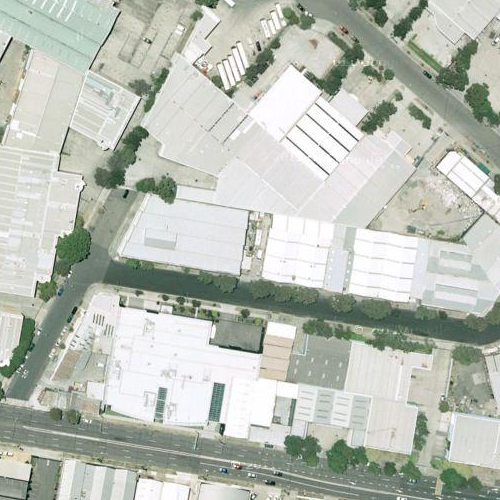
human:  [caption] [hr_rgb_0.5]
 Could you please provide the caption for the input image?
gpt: Some roads with plants on the roadside go through the industrial area .

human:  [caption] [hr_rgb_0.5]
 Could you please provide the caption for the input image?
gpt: This is an industrial area with some different white buildings .

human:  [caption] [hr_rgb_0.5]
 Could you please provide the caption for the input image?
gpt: An industrial area with many white buildings and some roads go through this area .

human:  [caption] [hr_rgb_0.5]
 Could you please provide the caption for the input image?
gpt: An industrial area with many white buildings and some roads go through this area .

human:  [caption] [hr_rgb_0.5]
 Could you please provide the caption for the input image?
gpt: There are some white buildings in the industrial area with some roads go through .